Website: home-depot
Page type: delivery-shipping
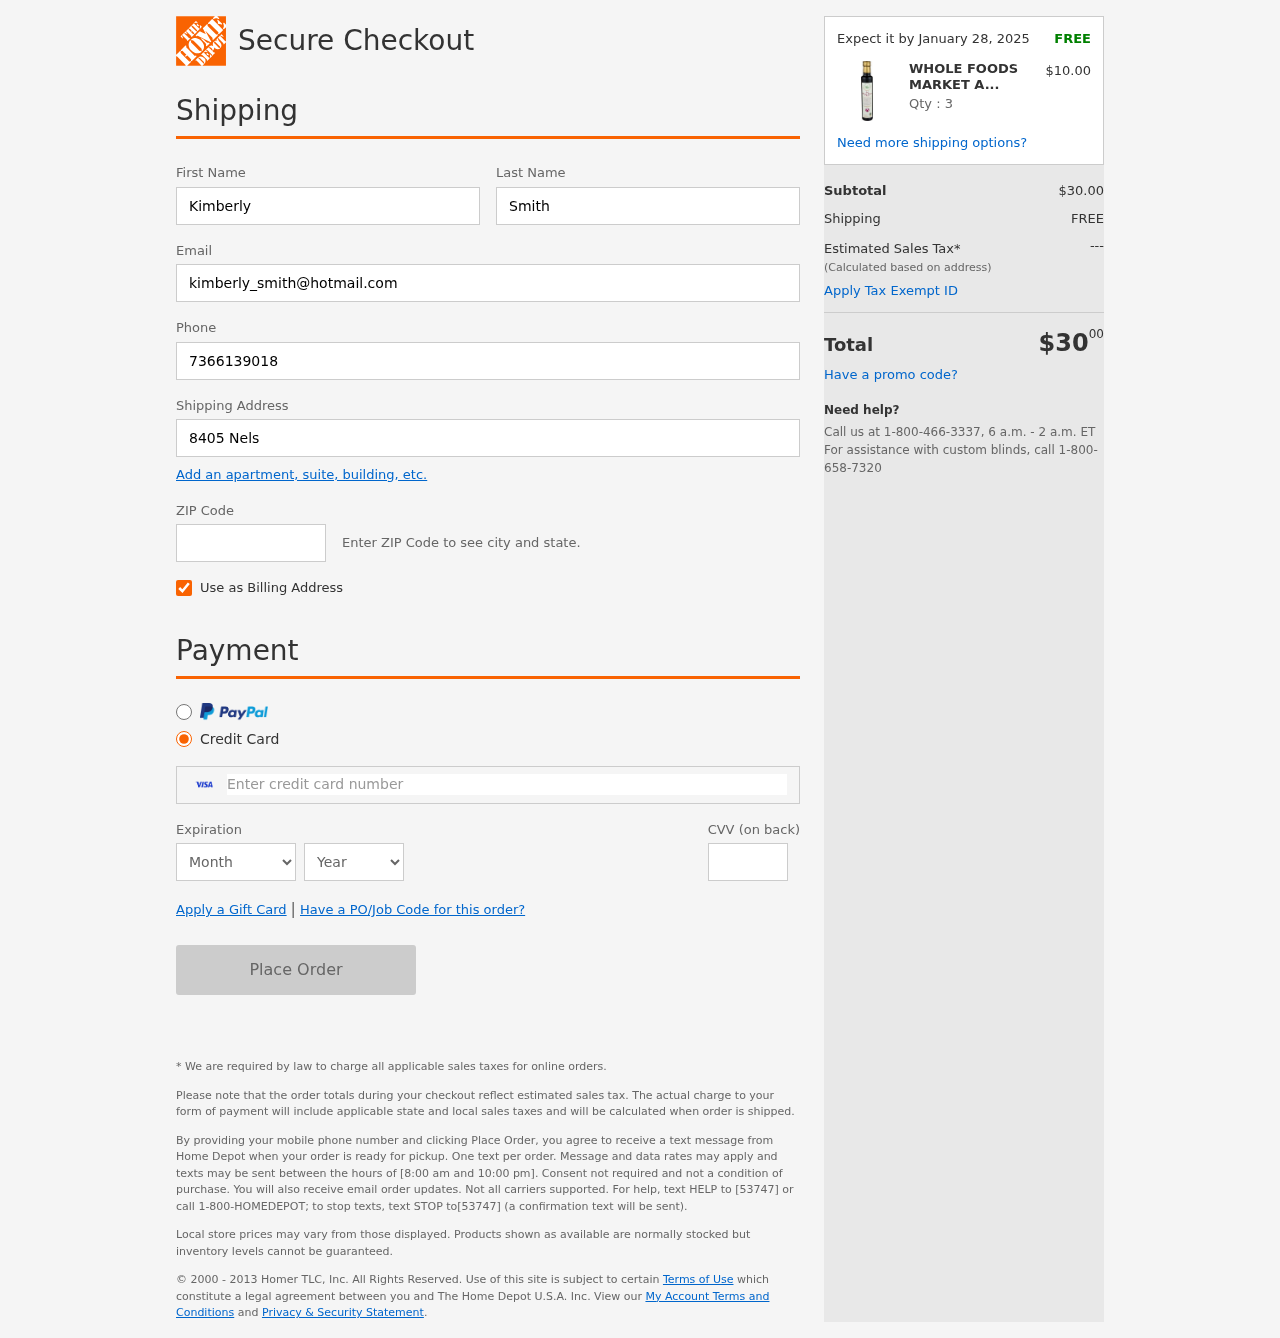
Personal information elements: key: PII_CARD_CVV
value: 145
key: PII_CARD_EXPIRY_MONTH
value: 08
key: PII_CARD_EXPIRY_YEAR
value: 27
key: PII_CARD_NUMBER
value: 4042 1549 3885 4566
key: PII_EMAIL
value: kimberly_smith@hotmail.com
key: PII_FIRSTNAME
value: Kimberly
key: PII_LASTNAME
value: Smith
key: PII_PHONE
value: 7366139018
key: PII_POSTCODE
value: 81305
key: PII_STREET
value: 8405 Nelson Canyon Suite 085
Product elements: key: PRODUCT1_NAME
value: WHOLE FOODS MARKET Aged Balsamic Vinegar of Modena, 8.5 FZ
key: PRODUCT1_PRICE
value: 10
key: PRODUCT1_QUANTITY
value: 3
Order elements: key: ORDER_DELIVERY_DATE
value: Expect it by January 28, 2025
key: ORDER_SUBTOTAL
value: $30.00
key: ORDER_SHIPPING_COST
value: FREE
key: ORDER_TOTAL
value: $3000